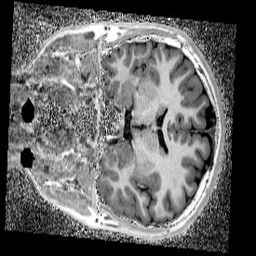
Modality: UNIT1_denoised
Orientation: coronal
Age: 11
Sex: male
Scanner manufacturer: siemens
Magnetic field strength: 3 T
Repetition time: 4 s
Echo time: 0.00299 s